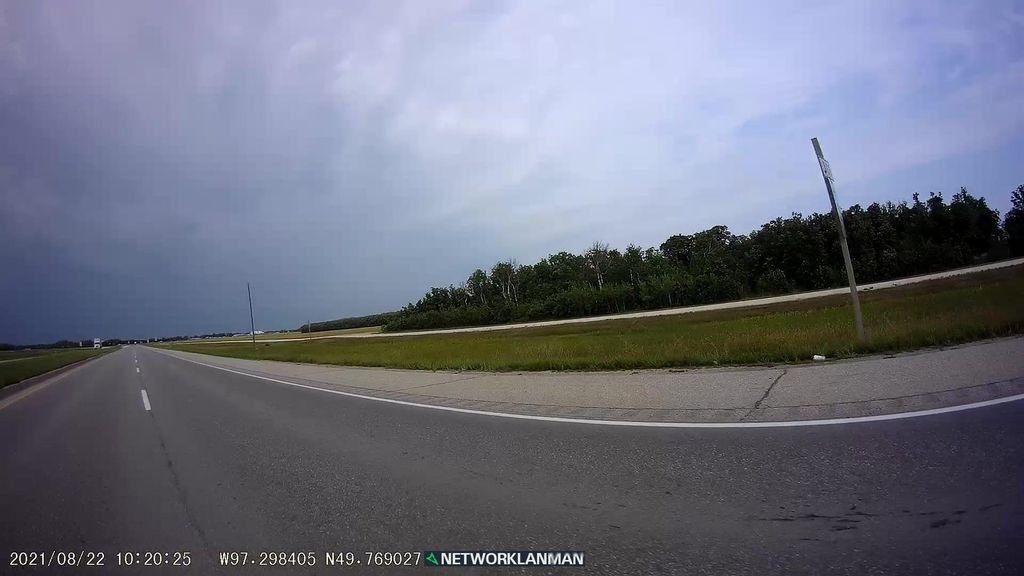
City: winnipeg